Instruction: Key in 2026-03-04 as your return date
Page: home
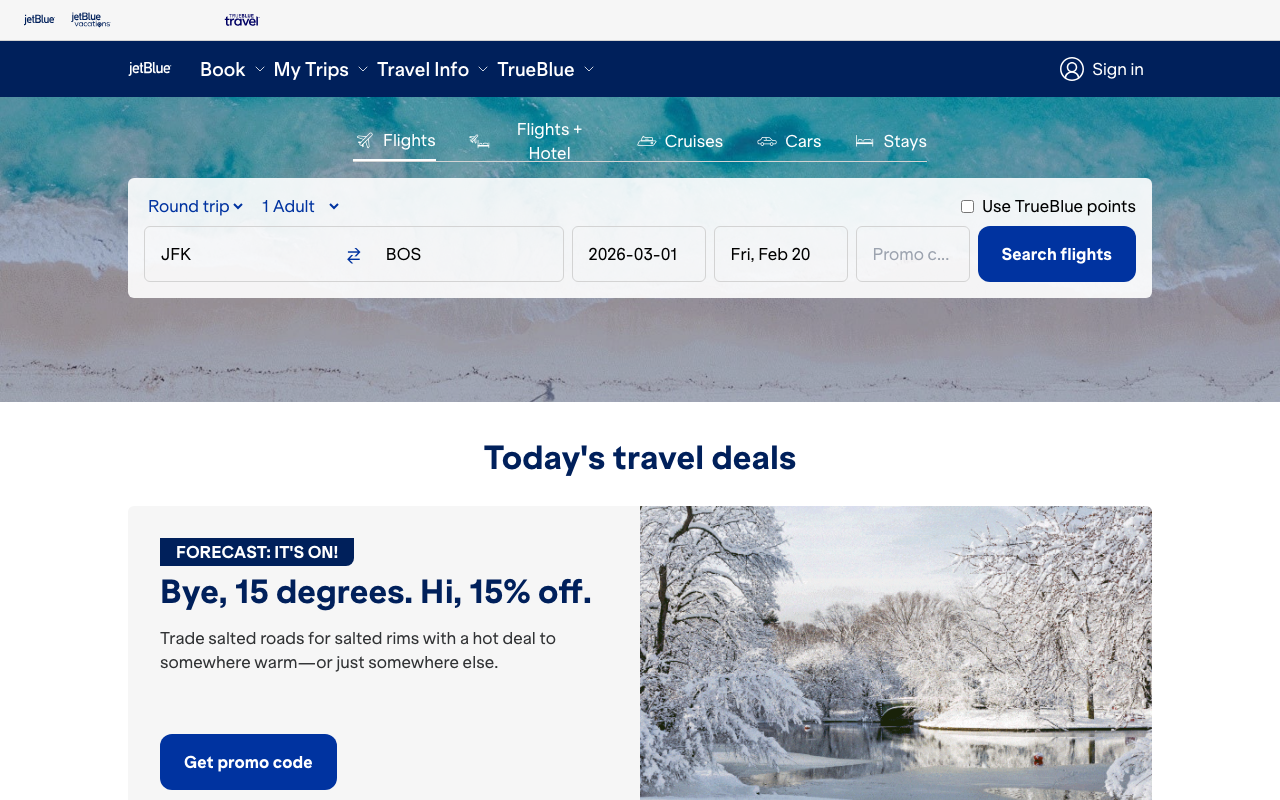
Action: type